Field crop: maize
Growth stage: 1
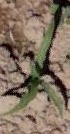
Species: maize